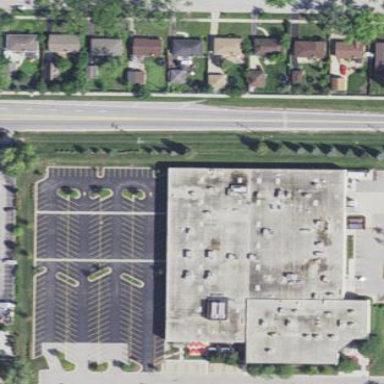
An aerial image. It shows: Commercial building.